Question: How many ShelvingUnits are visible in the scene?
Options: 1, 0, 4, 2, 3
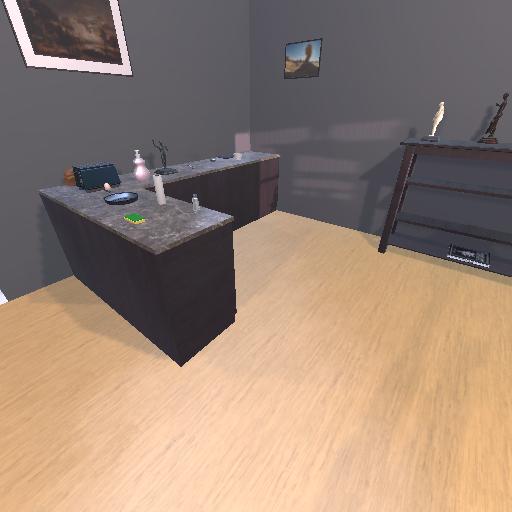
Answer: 1